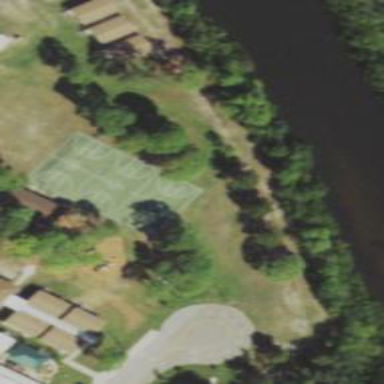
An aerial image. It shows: Paved basketball court on leisure land pitch.